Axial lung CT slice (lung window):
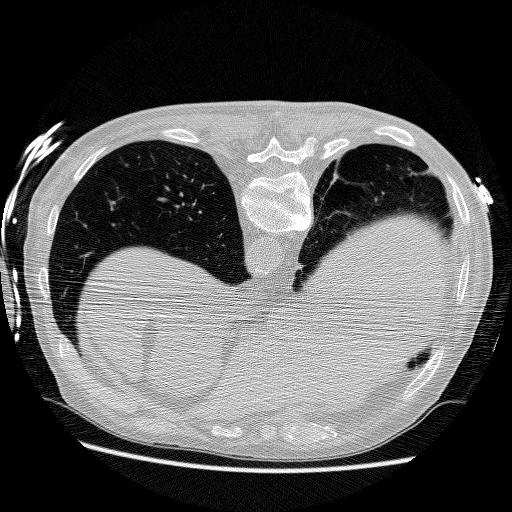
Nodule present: no